Question: I want to change wpf controls status after click button start.
The picture is what I want.

Following is my code
'''
private bool _bWorking = false;
public delegate void UpdateStatusDelegate();
private void SetStatus(bool bEnable)
{
if (bEnable)
{
tbName.IsReadOnly = false;
barStatus.Visibility = Visibility.Hidden;
btnStart.IsEnabled = true;
btnStop.IsEnabled = false;
btnClose.IsEnabled = true;
}
else
{
tbName.IsReadOnly = true;
barStatus.Visibility = Visibility.Visible;
btnStart.IsEnabled = false;
btnStop.IsEnabled = true;
btnClose.IsEnabled = false;
}
}
internal void UpdateStatus()
{
SetStatus(true);
_bWorking = false;
}
private void ThreadFunc()
{
//for (; ; )
//{
// // do something here
// if (_bWorking == false)
// break;
//}
Thread.Sleep(500);
this.Dispatcher.Invoke(new UpdateStatusDelegate(UpdateStatus));
}
private void btnStart_Click(object sender, RoutedEventArgs e)
{
_bWorking = true;
SetStatus(false);
this.UpdateLayout();//this.InvalidateVisual();
try
{
Thread t = new Thread(new ThreadStart(() =>
{
ThreadFunc();
}));
t.IsBackground = true;
t.Name = "test status";
t.Start();
while (t.IsAlive)
{
// wait thread exit
}
}
catch (Exception ex)
{
MessageBox.Show(ex.Message);
}
}
private void btnStop_Click(object sender, RoutedEventArgs e)
{
_bWorking = false;
SetStatus(true);
}
'''
But actually after I click button start, the UI seems frozen, and the thread exited, the UI become normal.
my VS is VS2010.
<URL>
this post is not work for me.
edit summary:
add delegate void UpdateStatusDelegate() and function UpdateStatus() to my code
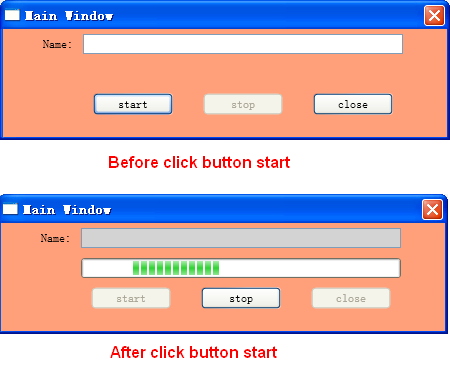
Answer: > // wait thread exit
The whole point of a background thread is to wait for it by blocking your UI thread. Don't.
Instead, have the thread notify your UI when it's done.